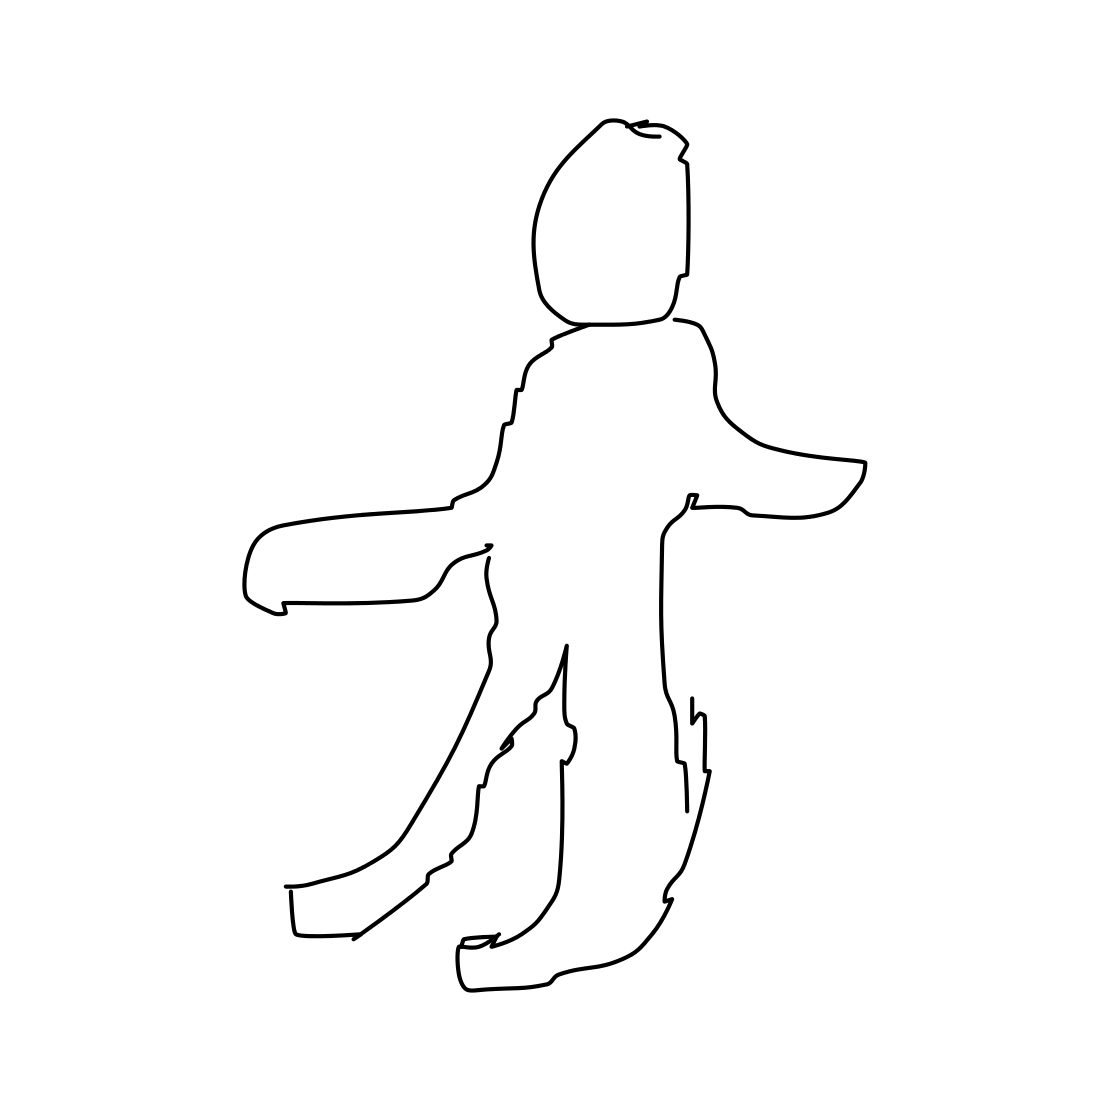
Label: person walking